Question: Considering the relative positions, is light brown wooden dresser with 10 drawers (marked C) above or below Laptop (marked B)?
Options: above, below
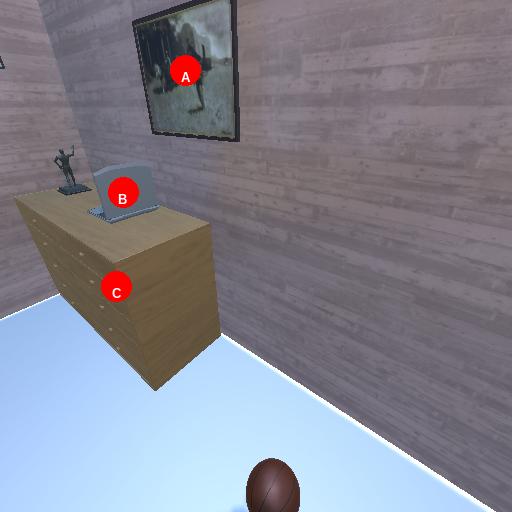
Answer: above